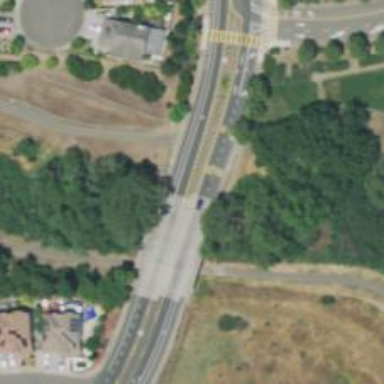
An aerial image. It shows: Secondary road crossing viaduct.